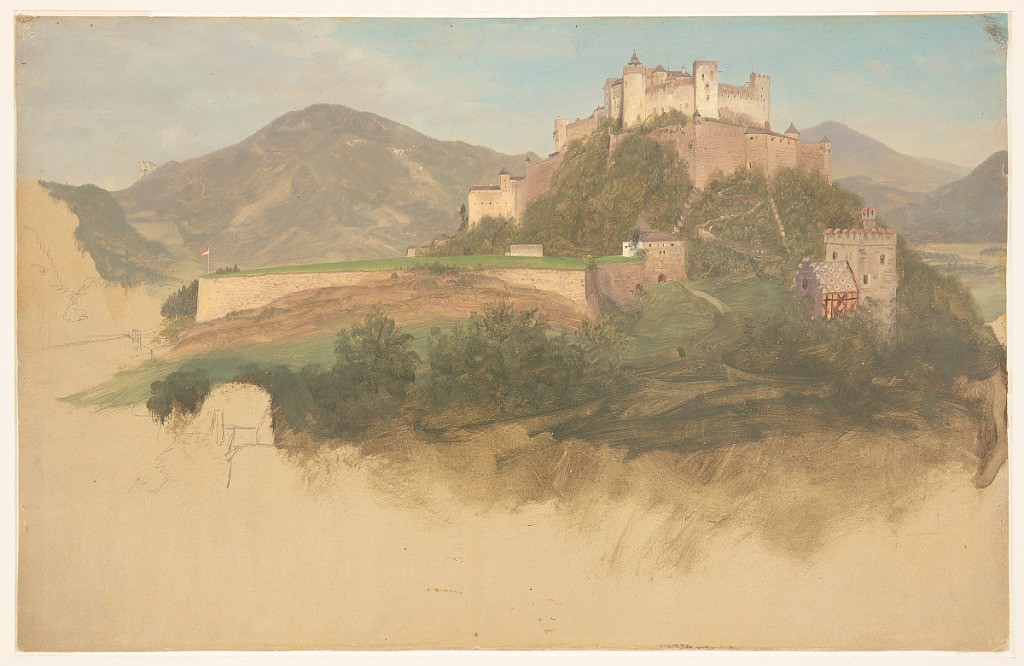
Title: The Castle at Salzburg, Austria
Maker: Frederic Edwin Church, American, 1826–1900
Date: June–July 1868
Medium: Brush and oil paint, graphite on off-white paperboard
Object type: Drawing
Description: Landscape and architecture sketch showing a view of the castle at Salzburg, technically referred to as the Hohensalzburg Fortress, perched atop a hill in the heart of the city. In the foreground, two buildings are visible at right--the rightmost one with a crenellated top is a fortification tower known as Freyschlössl (or "Red Tower"). Dark green treetops are visible at lower center. A low, flat area supported by a stone retaining wall is visible at center with the flag of the Salzburg Duchy flying on its edge at left. In the middle distance at upper right, the white walls and lofty towers of the Hohensalzburg Fortress are perched atop an abrupt and heavily wooded hill. The Austrian alps stretch across the background, forming an undulating, mountainous horizon beneath a blue sky with light clouds.